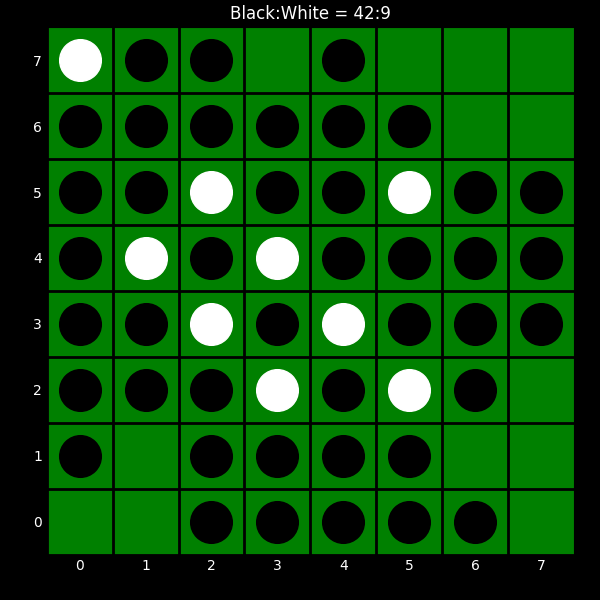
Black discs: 42
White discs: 9